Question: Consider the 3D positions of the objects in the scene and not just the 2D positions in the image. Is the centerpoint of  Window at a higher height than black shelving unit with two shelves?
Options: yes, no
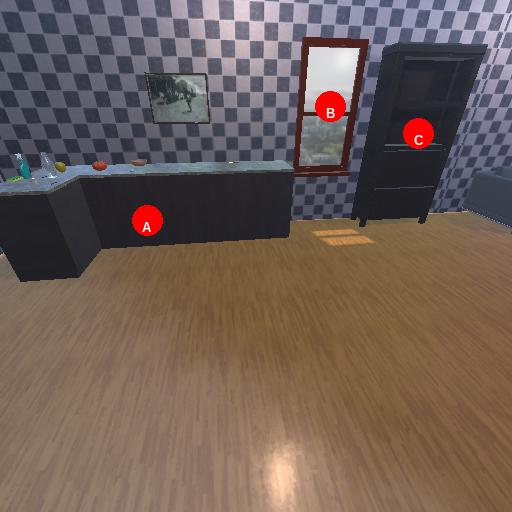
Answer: yes